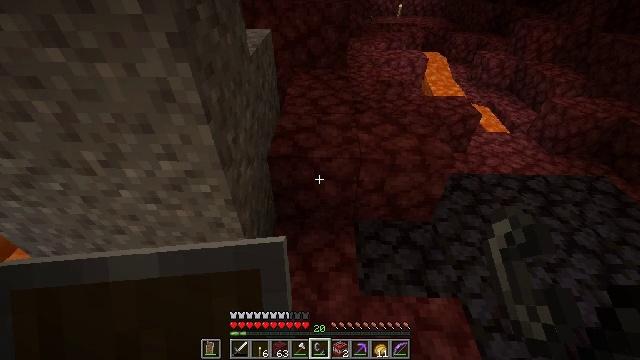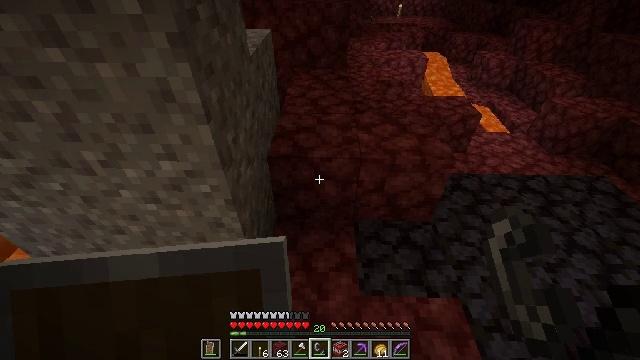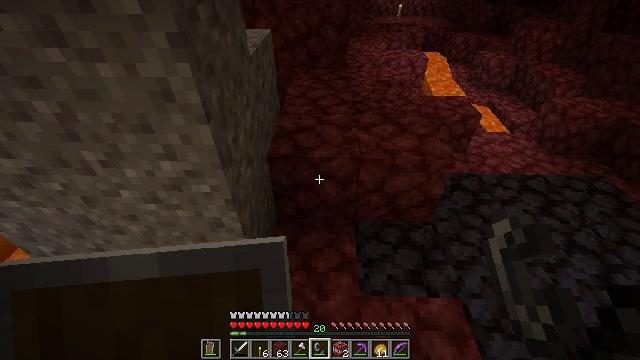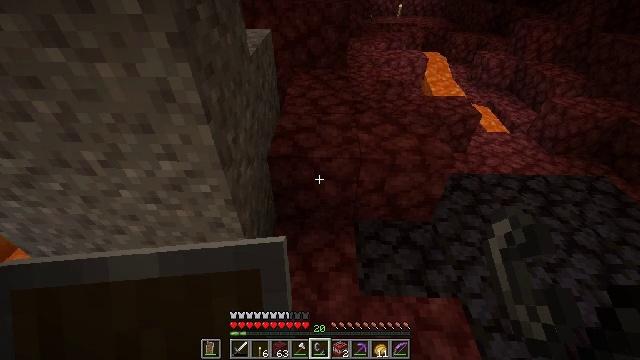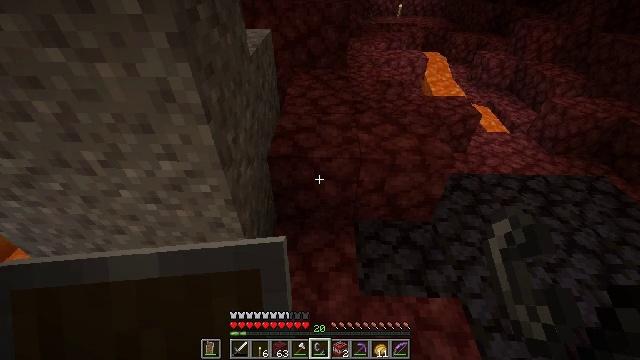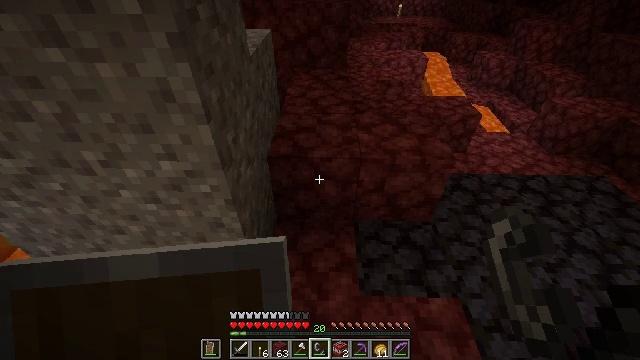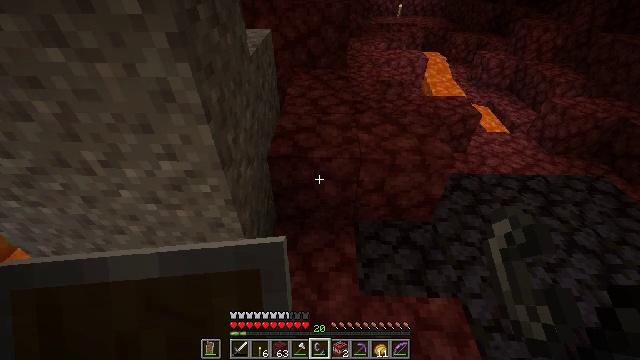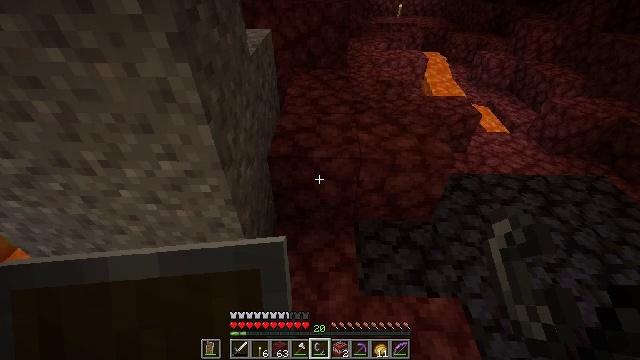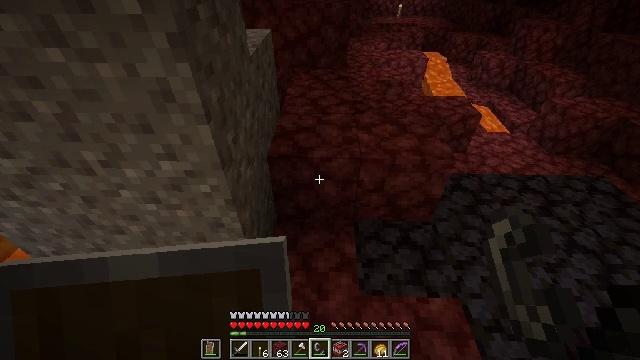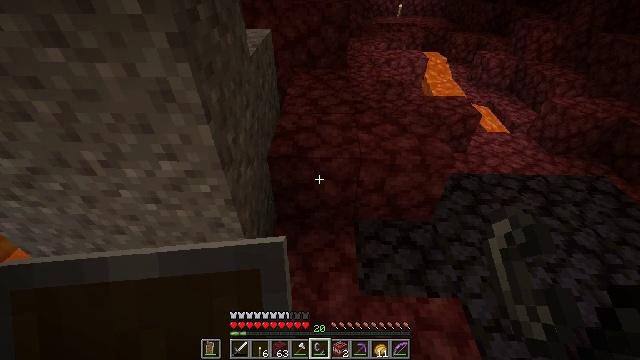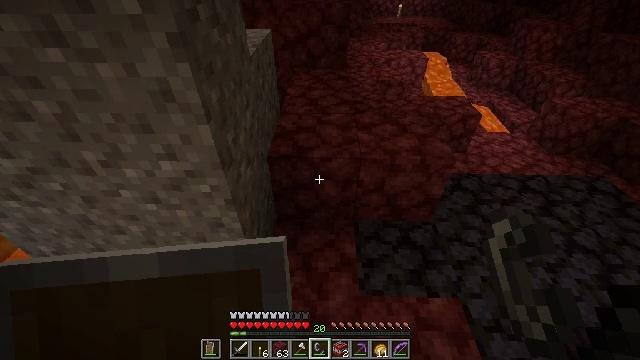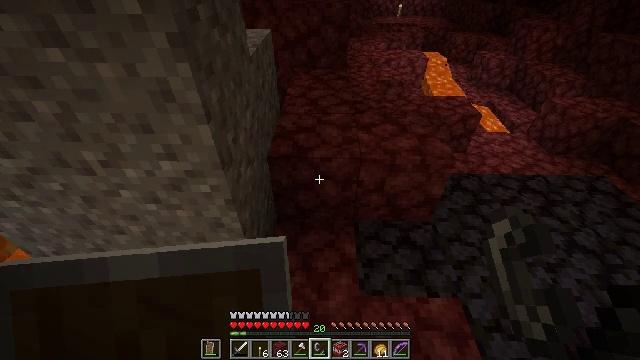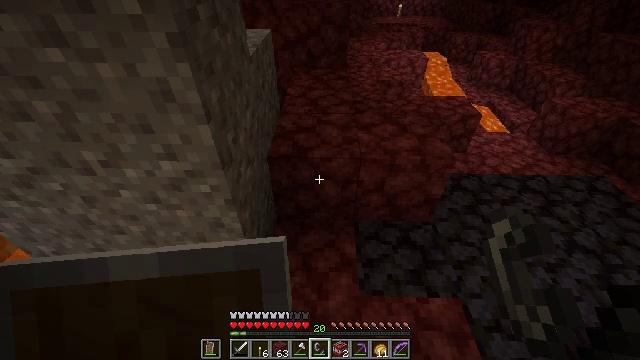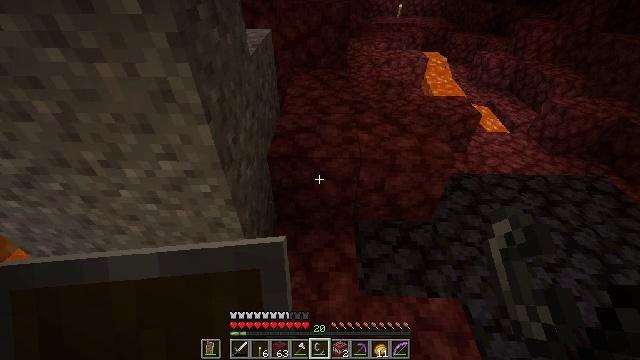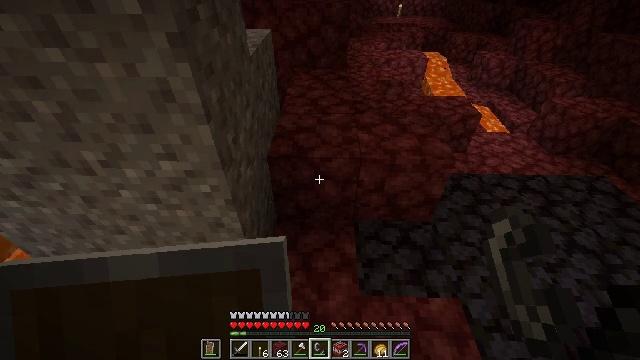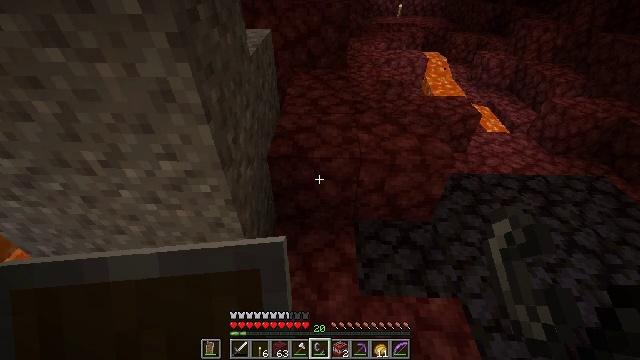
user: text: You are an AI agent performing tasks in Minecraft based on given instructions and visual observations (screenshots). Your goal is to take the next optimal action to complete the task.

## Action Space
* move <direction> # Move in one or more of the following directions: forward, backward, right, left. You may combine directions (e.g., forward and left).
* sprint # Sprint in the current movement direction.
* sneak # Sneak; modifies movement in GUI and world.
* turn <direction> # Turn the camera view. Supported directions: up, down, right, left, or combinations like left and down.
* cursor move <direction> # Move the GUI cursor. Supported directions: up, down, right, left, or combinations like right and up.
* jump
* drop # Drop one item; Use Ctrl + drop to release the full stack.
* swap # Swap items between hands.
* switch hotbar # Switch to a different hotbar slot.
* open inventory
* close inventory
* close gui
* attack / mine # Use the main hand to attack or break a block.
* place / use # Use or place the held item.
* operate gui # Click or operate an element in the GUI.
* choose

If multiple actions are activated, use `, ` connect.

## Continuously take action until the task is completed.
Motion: motion action
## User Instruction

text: Collect ancient debris for Netherite crafting.
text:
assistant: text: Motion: no_op
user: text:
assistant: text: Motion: no_op
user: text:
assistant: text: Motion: no_op
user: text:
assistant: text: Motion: no_op
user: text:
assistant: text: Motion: no_op
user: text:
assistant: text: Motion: no_op
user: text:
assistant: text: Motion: no_op
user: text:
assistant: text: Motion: no_op
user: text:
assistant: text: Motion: no_op
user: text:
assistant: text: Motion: no_op
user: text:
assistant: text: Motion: no_op
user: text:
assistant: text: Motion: no_op
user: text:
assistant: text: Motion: no_op
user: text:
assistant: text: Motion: no_op
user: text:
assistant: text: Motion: no_op
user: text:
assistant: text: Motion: no_op
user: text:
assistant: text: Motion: no_op
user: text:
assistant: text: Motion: no_op
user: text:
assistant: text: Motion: no_op
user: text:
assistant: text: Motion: no_op
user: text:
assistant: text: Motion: no_op
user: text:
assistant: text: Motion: no_op
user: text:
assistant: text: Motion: no_op
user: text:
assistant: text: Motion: no_op
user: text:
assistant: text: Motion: no_op
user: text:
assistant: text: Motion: no_op
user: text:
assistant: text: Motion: no_op
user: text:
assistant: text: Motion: no_op
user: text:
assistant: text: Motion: no_op
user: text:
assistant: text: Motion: no_op